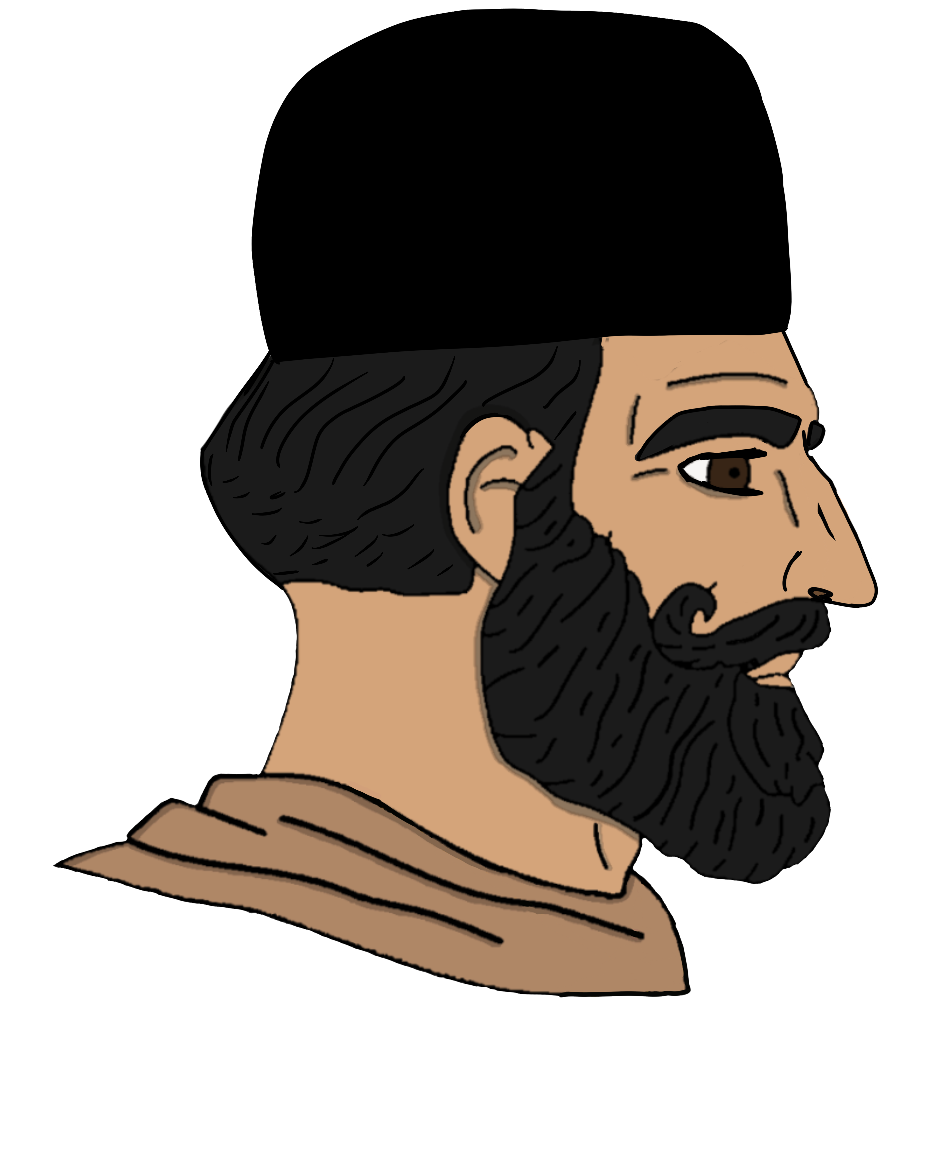
Label: 4_Yes_Chad